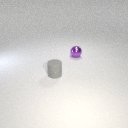
small gray rubber cylinder to the left of small purple metal sphere